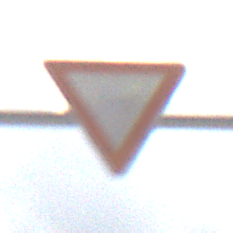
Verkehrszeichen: VorfahrtGewaehren
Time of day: MorningAfternoon
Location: Outdoor (Suburban)
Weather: PartlyCloudy
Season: NotSpecified
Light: Natural